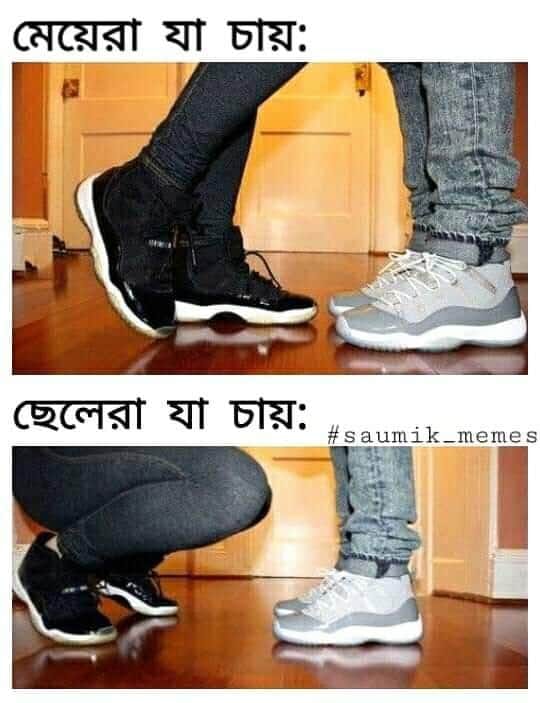
Caption: মেয়েরা যা চায়:   ছেলেরা যা চায়:
Label: hate